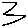
Label: zigzag